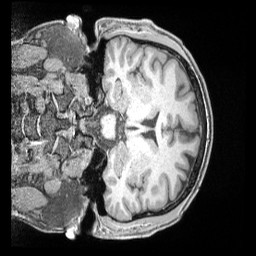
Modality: T1w
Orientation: coronal
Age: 33
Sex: male
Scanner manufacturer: siemens
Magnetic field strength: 3 T
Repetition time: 2 s
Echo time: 0.00211 s